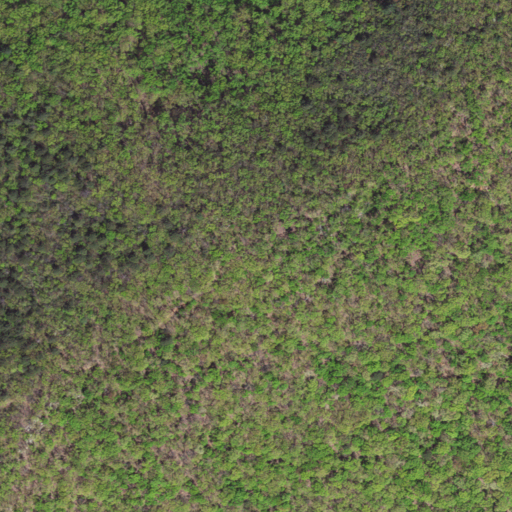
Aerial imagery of mountain in Virginia named Chesnut Mountain containing deciduous forest, mixed forest, and evergreen forest